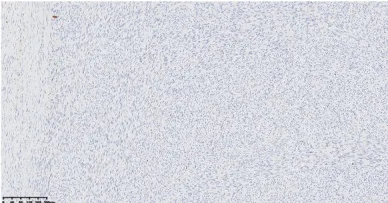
Immunohistochemical results including desmin, CD34, TRK, S100, ER, PR, and P53 are displayed (E-K, x200).
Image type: pathology (immunostaining)